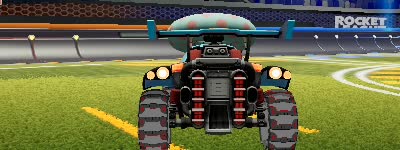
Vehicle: octane